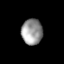
Tissue: lung
Cell type: Epithelial cells
Senescence score: 0.2256
Nuclear area (px): 530
Mean DAPI intensity: 151.109